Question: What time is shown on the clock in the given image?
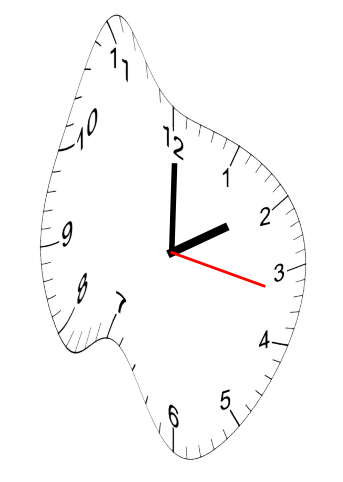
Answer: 02:00:17